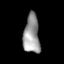
Tissue: lung
Cell type: Others
Senescence score: 0.5753
Nuclear area (px): 612
Mean DAPI intensity: 153.43